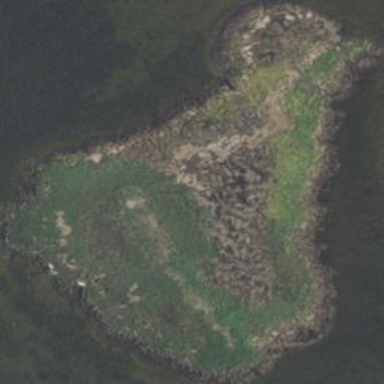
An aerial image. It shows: Islet.